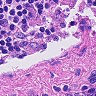
Metastatic tissue present: no